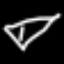
Label: diamond